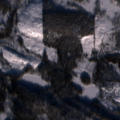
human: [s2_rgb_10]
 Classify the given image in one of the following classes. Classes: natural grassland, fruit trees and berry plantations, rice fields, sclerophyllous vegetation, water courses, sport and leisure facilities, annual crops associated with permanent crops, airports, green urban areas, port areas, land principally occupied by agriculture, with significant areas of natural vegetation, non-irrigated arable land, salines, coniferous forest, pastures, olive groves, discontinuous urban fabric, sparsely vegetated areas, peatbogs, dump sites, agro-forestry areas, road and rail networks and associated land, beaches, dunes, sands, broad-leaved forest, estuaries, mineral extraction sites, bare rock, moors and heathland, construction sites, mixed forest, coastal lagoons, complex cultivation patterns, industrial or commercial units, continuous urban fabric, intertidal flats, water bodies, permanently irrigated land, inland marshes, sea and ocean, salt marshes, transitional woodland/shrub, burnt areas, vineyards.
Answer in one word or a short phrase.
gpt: coniferous forest, transitional woodland/shrub, peatbogs